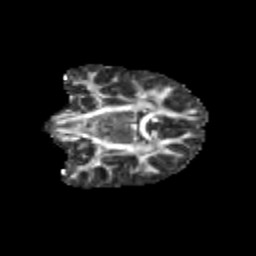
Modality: FA
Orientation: coronal
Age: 10
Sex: female
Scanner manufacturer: siemens
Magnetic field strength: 3 T
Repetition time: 3.8 s
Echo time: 0.07 s